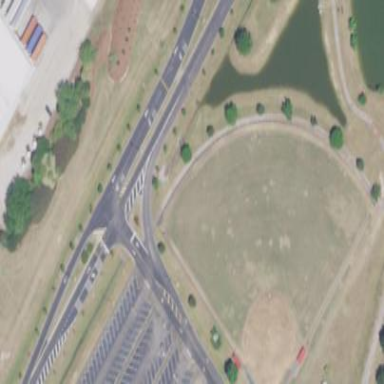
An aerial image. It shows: Baseball pitch for leisure land activities.